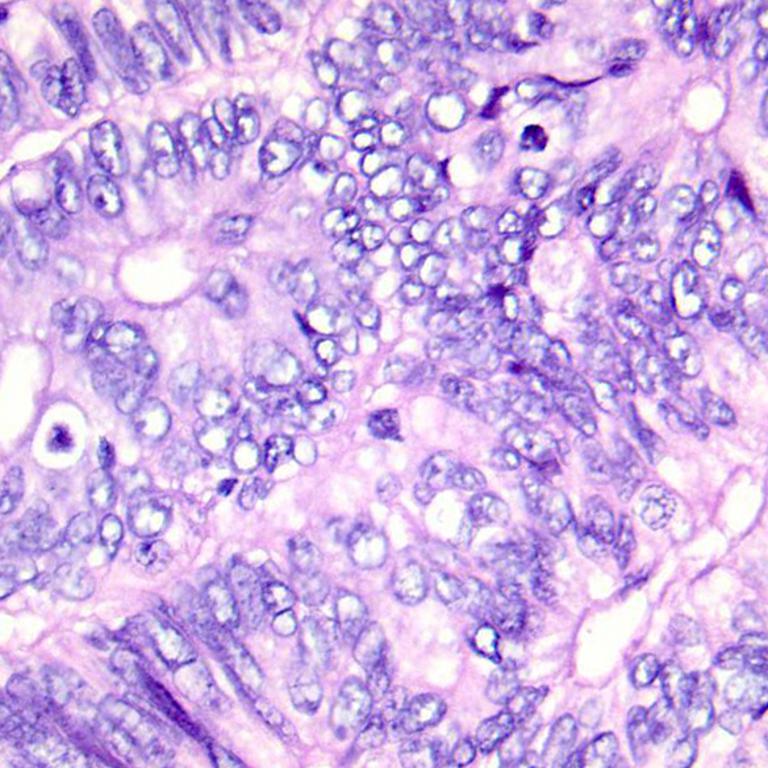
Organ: colon
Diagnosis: adenocarcinomas